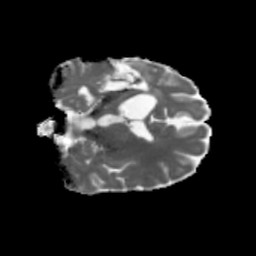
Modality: MD
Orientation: coronal
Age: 42
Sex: male
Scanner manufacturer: siemens
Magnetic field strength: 3 T
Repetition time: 5.47 s
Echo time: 0.0854 s